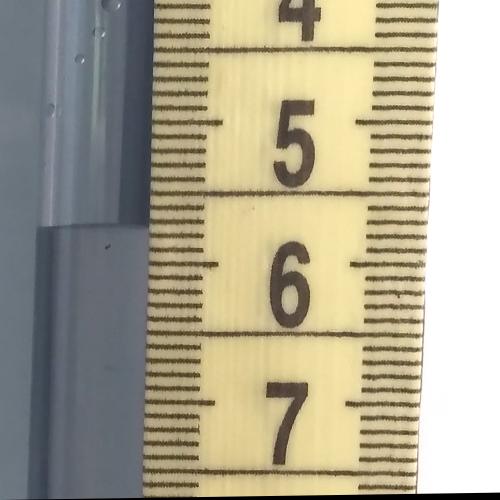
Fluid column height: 5.8 cm